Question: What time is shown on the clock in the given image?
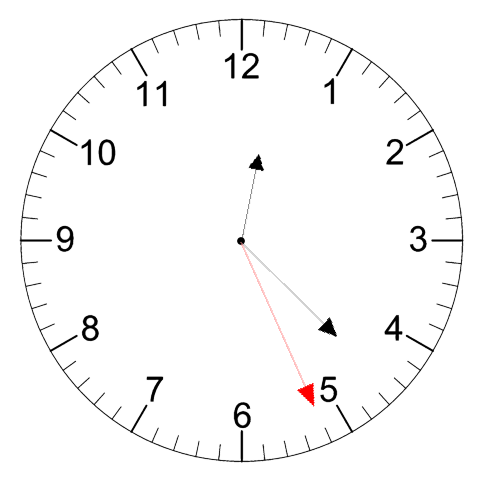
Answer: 12:22:26